Question: I have a webservice and I can successfully make post calls to it via Postman utility. On Postman the settings are
I am unable to make the same call using Afnetworking using code.
'''
AFHTTPRequestOperationManager *manager = [AFHTTPRequestOperationManager manager];
NSDictionary *parameters = @{@"body": @{@"email":@"email@gmail.com",@"name":@"myName"}};
[manager POST:@"http://myURL.com/user" parameters:parameters success:^(AFHTTPRequestOperation *operation, id responseObject) {
NSLog(@"JSON: %@", responseObject);
} failure:^(AFHTTPRequestOperation *operation, NSError *error) {
NSLog(@"Error: %@", error);
}];
'''
My guess is that I am not setting the form-data correctly?
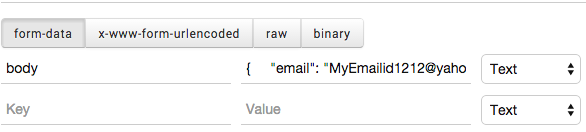
Answer: You need to serialize your params dictionary and then string encode it, since your body parameter has a JSON object in it.
Try using this :
'''
NSDictionary *params = @{@"email": @"email@gmail.com", @"name": @"myName"};
NSData *jsonData = [NSJSONSerialization dataWithJSONObject:params options:0 error:nil];
NSString *json = [[NSString alloc] initWithData:jsonData encoding:NSUTF8StringEncoding];
NSDictionary *dict = @{@"body":json};
AFHTTPRequestOperationManager *manager = [AFHTTPRequestOperationManager manager];
manager.responseSerializer = [AFJSONResponseSerializer serializer];
[manager POST:@"http://myURL.com/user" parameters:dict success:^(AFHTTPRequestOperation *operation, id responseObject) {
NSLog(@"JSON: %@", responseObject);
} failure:^(AFHTTPRequestOperation *operation, NSError *error) {
NSString *myString = [[NSString alloc] initWithData:operation.request.HTTPBody encoding:NSUTF8StringEncoding];
NSLog(@"Error: %@", myString);
}];
'''